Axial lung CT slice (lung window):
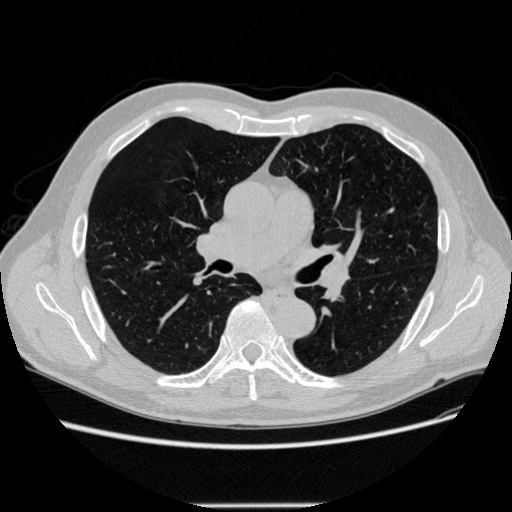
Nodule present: no